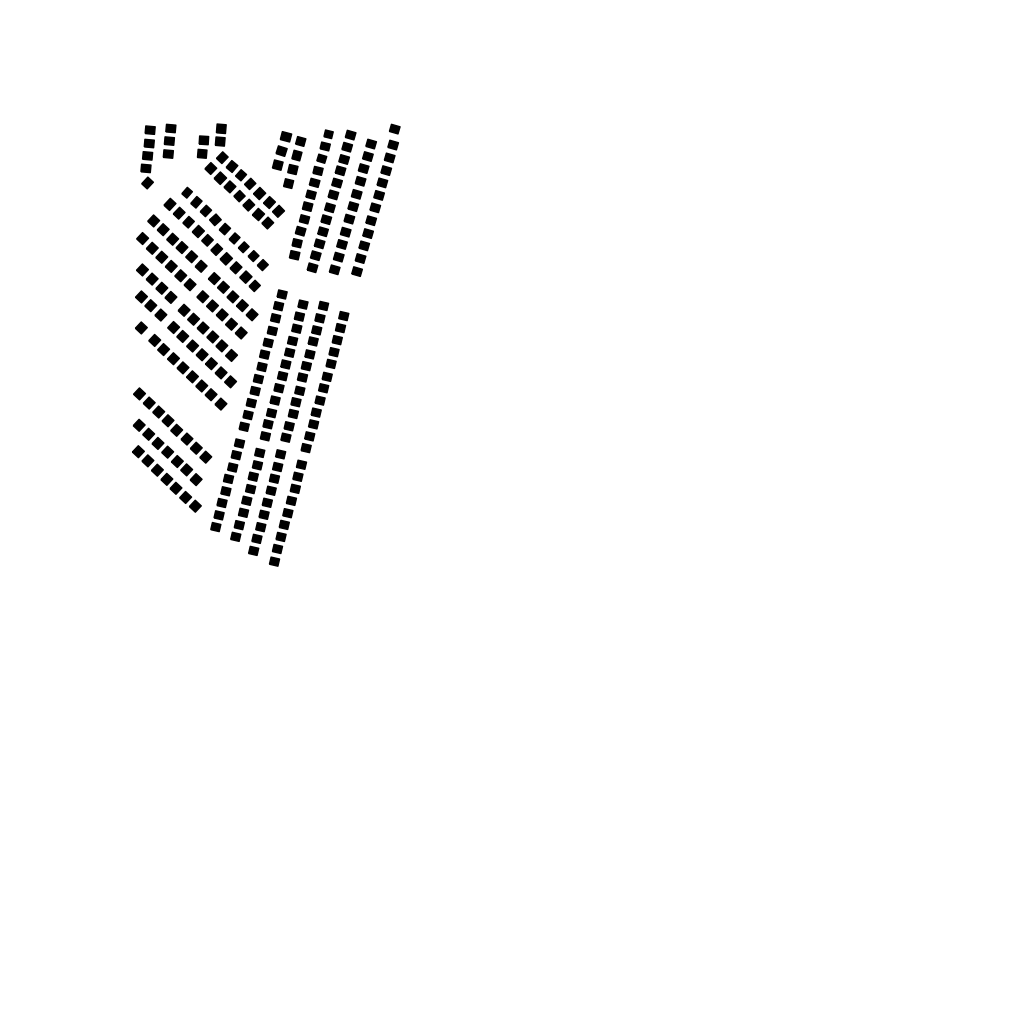
Tags: overhead vector_map, recreation, residential, individual_rise, density_1, Building, 1.0 km²